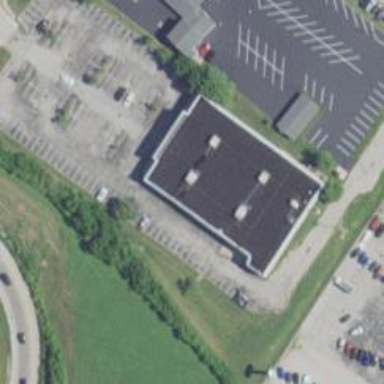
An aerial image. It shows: Building.